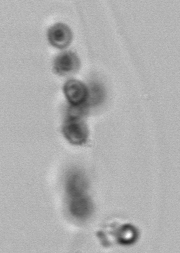
Label: Phaeocystis